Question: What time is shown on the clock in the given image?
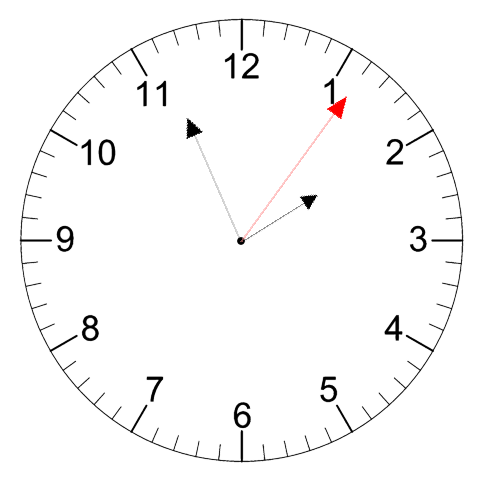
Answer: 01:56:06